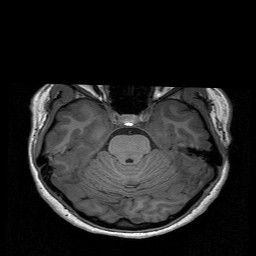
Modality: T1w
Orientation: coronal
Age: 25
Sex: male
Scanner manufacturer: siemens
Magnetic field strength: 3 T
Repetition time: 1.9 s
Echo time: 0.00226 s